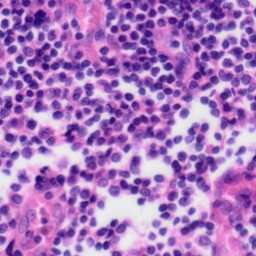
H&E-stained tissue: Tonsil